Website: walmart
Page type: payment
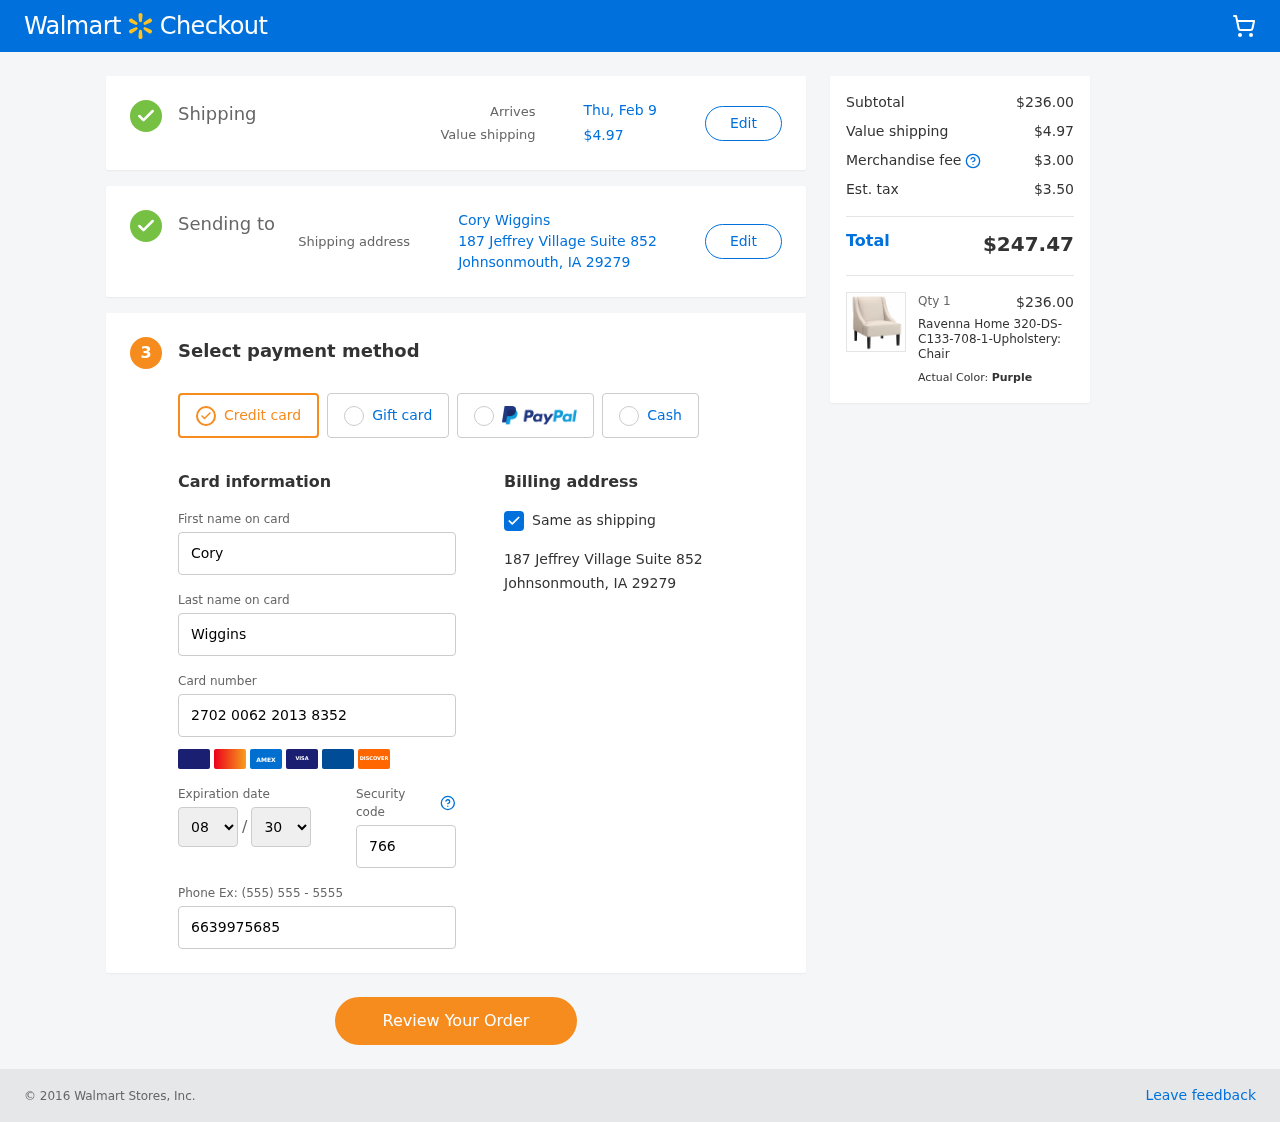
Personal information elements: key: PII_CARD_EXPIRY_MONTH
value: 08
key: PII_CARD_EXPIRY_YEAR
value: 30
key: PII_CITY_STATE_ZIP
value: Johnsonmouth, IA 29279
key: PII_FULLNAME
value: Cory Wiggins
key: PII_STREET
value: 187 Jeffrey Village Suite 852
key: PII_FIRSTNAME
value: Cory
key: PII_LASTNAME
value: Wiggins
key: PII_CARD_NUMBER
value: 2702 0062 2013 8352
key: PII_CARD_CVV
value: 766
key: PII_PHONE
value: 6639975685
Product elements: key: PRODUCT1_NAME
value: Ravenna Home 320-DS-C133-708-1-Upholstery: Chair
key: PRODUCT1_PRICE
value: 236
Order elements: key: ORDER_DELIVERY_DATE
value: Thu, Feb 9
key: ORDER_SHIPPING_COST
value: $4.97
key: ORDER_SUBTOTAL
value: $236.00
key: ORDER_MERCHANDISE_FEE
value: $3.00
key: ORDER_TAX
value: $3.50
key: ORDER_TOTAL
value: $247.47
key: ORDER_NUM_ITEMS
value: Qty 1